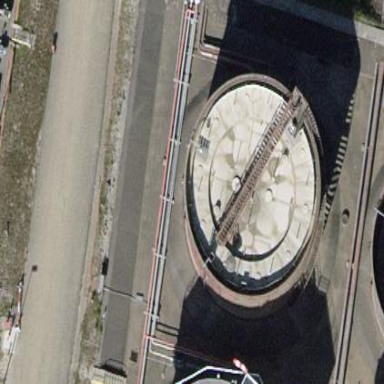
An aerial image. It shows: Industrial building housing storage tank.